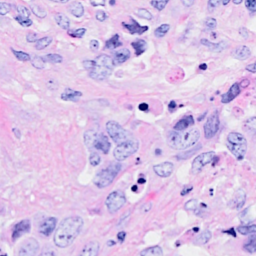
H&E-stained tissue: Breast